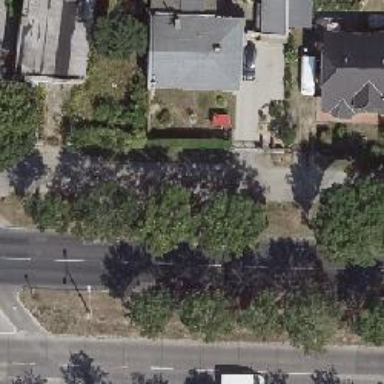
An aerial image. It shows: Avenue lined with broadleaved deciduous trees.